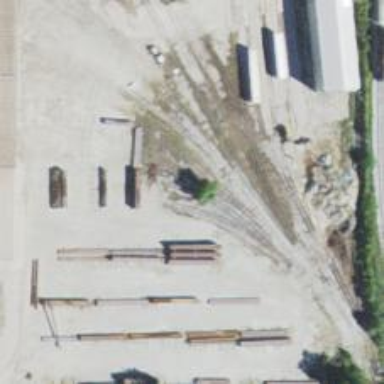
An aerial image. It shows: Rail spur service.